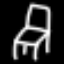
Label: chair